Question: I am building a simple MVC application to perform CRUD applications. I have two simple model classes.
'''
public class MoniModel
{
public int ProductId { get; set; }
public string ProductName { get; set; }
public int CategoryId { get; set; }
public string CategoryName { get; set; }
}
public class MoniGridModel
{
public IEnumerable<MoniModel> MoniDetails { get; set; }
}
'''
In my controller, I am trying to do the following:
'''
public ActionResult MoniDetails()
{
MoniModel mim = new MoniModel();
MoniGridModel migm = new MoniGridModel();
mim.CategoryId = 1;
mim.CategoryName = "a";
mim.ProductId = 1;
mim.ProductName = "b";
migm.MoniDetails.ToList().Add(mim);
return View(migm);
}
'''
When migm.MoniDetails.ToList().Add(mim); is executed, it gives the mentioned error. I am not able to figure out why this is happening. I am assigning value to each member of mim object. below is the error detail, not sure if that will help, though.

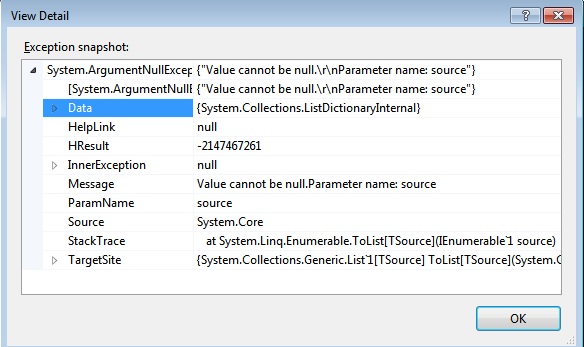
Answer: You've never instantiated 'MoniDetails' (it's value is 'null' when you create the 'MoniGridModel'):
'''
public ActionResult MoniDetails()
{
MoniModel mim = new MoniModel();
MoniGridModel migm = new MoniGridModel();
mim.CategoryId = 1;
mim.CategoryName = "a";
mim.ProductId = 1;
mim.ProductName = "b";
var details = new List<MoniModel>();
details.Add(mim);
migm.MoniDetails = details;
return View(migm);
}
'''
As @David's answer points out, it's probably best to let the 'MoniGridModel' class handle the 'IEnumerable<MoniModel>' instead though.
In addition to the options he presents, you could create a private member that backs the 'IEnumerable<MoniModel>' and expose it through the getter you currently have:
'''
public class MoniGridModel
{
private List<MoniModel> moniDetails;
public MoniGridModel()
{
this.moniDetails = new List<MoniModel>();
}
public IEnumerable<MoniModel> MoniDetails
{
get { return this.moniDetails; }
}
public void AddDetail(moniDetail detail)
{
this.moniDetails.Add(detail);
}
}
'''
And then call 'AddDetail' from your controller action:
'''
public ActionResult MoniDetails()
{
MoniModel mim = new MoniModel();
MoniGridModel migm = new MoniGridModel();
mim.CategoryId = 1;
mim.CategoryName = "a";
mim.ProductId = 1;
mim.ProductName = "b";
migm.AddDetail(mim);
return View(migm);
}
'''